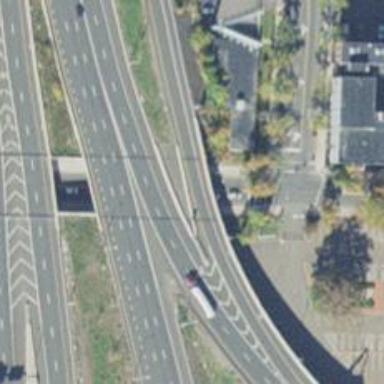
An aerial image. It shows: Asphalt bridge for motorway link.